Field crop: maize
Growth stage: 2
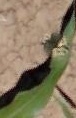
Species: maize